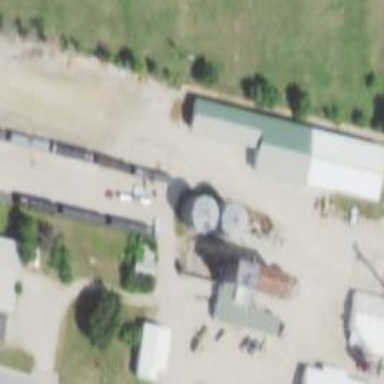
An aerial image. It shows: Silo.